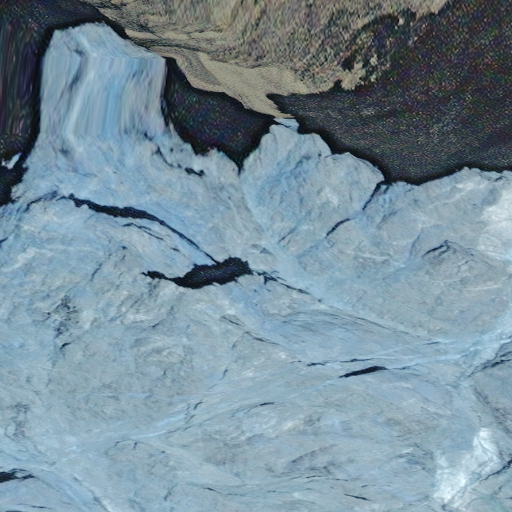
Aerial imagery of mountain in Alaska named Wright Peaks containing only unknown